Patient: sex M, age 50
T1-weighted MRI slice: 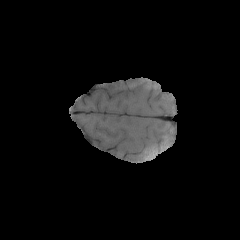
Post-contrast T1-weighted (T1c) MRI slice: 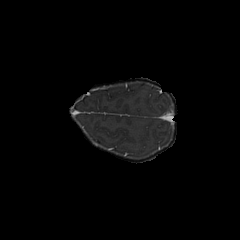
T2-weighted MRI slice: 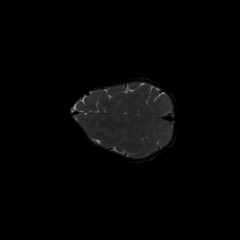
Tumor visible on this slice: no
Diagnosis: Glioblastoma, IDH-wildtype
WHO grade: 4